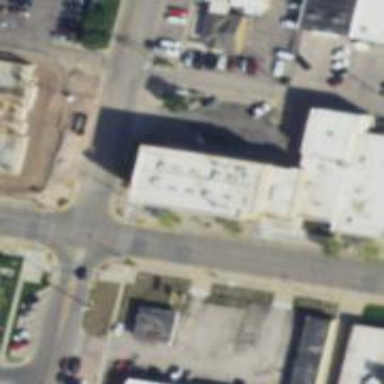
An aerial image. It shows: Bank building.